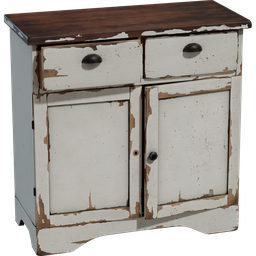
Label: furniture